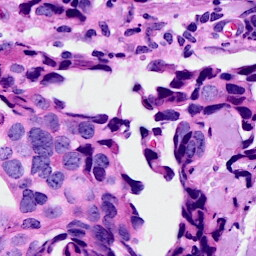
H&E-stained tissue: Breast